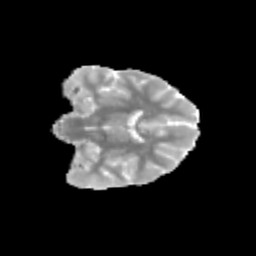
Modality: MD
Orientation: coronal
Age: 13
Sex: female
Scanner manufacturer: siemens
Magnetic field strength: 3 T
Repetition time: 3.8 s
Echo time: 0.07 s